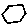
Label: hexagon